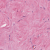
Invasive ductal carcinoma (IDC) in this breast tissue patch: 0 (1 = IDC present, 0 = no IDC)